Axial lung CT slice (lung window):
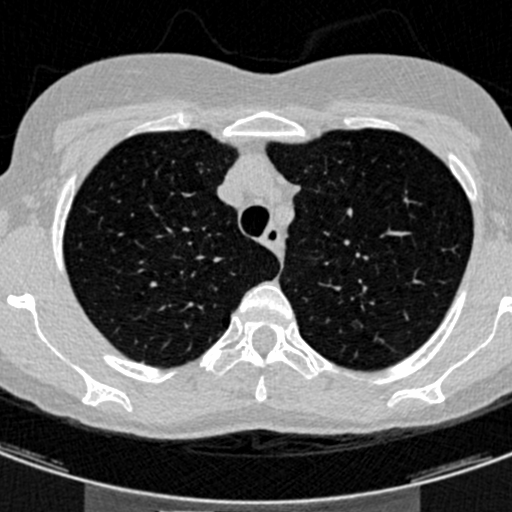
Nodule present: no